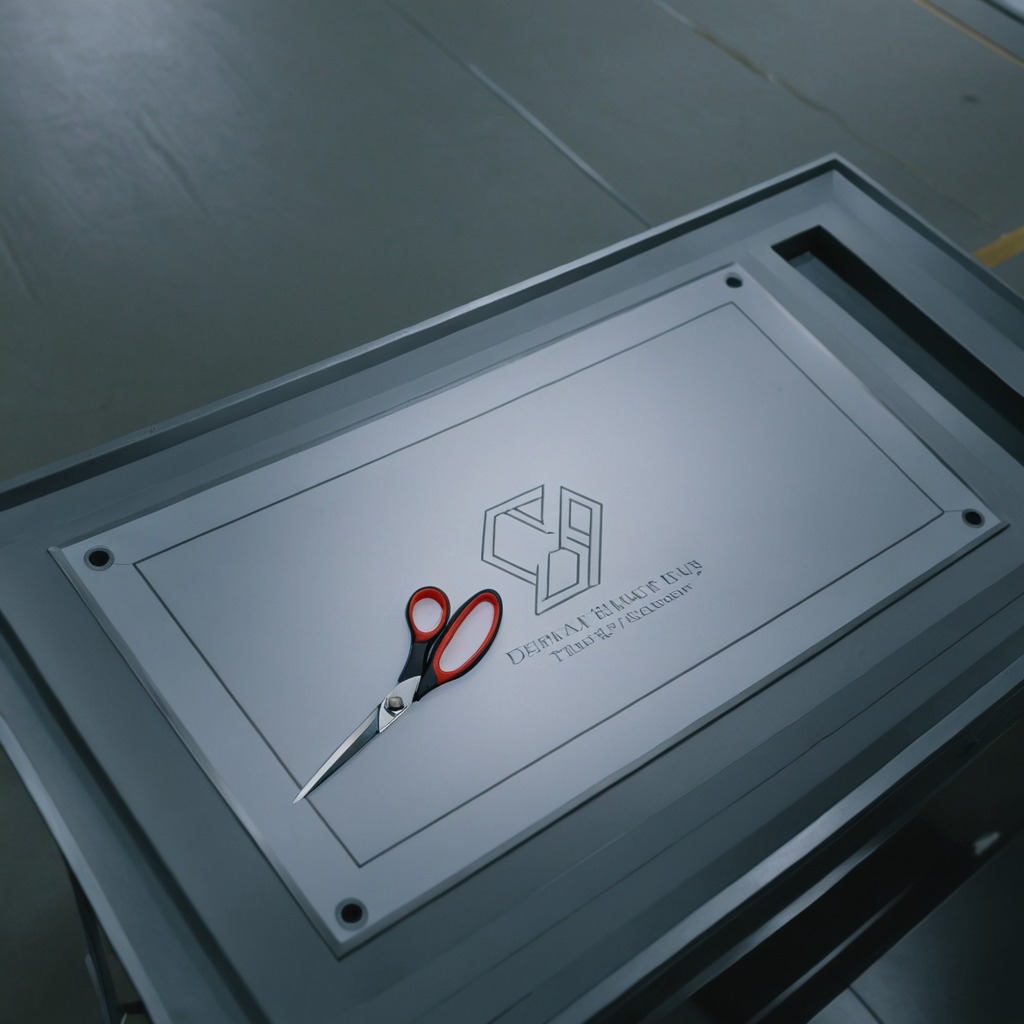
A scissor is lying on a toolbox surface in an airplane hangar workshop 8K.